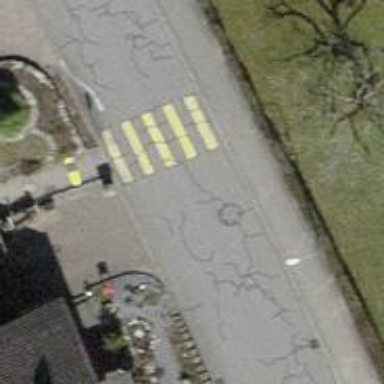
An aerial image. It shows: Uncontrolled zebra crossing with yellow markings on the road.